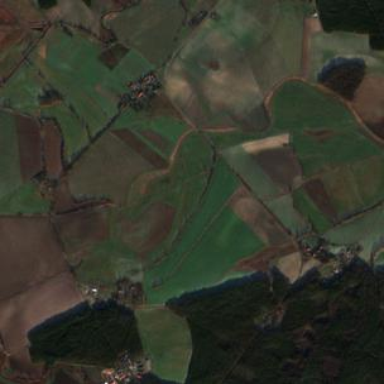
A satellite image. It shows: View of farmland.